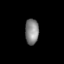
Tissue: lung
Cell type: Endothelial cells
Senescence score: 0.6083
Nuclear area (px): 340
Mean DAPI intensity: 133.024